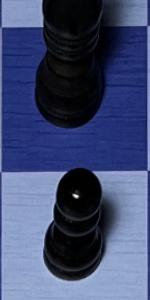
Label: Pawn_Black